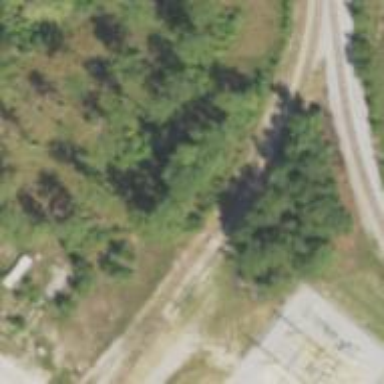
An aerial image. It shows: Disused railway spur service.